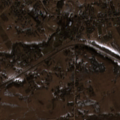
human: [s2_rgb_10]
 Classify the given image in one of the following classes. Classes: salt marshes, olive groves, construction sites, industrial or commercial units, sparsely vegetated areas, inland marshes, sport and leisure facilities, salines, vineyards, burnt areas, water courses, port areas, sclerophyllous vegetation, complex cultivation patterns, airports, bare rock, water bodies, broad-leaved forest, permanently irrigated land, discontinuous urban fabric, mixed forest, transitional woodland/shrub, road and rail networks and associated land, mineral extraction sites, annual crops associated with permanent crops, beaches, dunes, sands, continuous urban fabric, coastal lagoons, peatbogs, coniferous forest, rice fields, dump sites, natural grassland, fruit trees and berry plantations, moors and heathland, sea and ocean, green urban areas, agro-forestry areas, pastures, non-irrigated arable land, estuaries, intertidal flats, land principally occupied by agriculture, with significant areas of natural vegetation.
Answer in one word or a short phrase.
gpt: discontinuous urban fabric, non-irrigated arable land, complex cultivation patterns